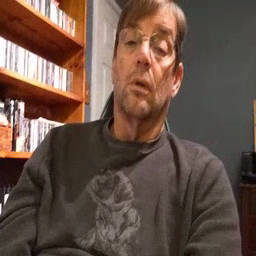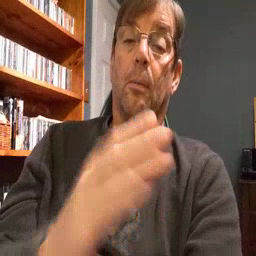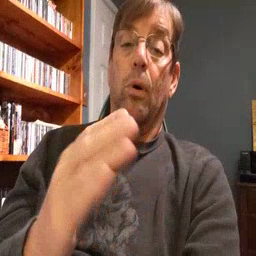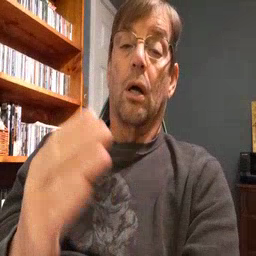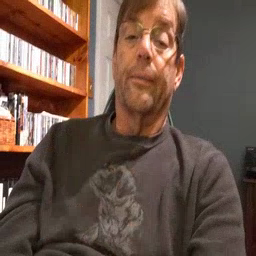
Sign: book